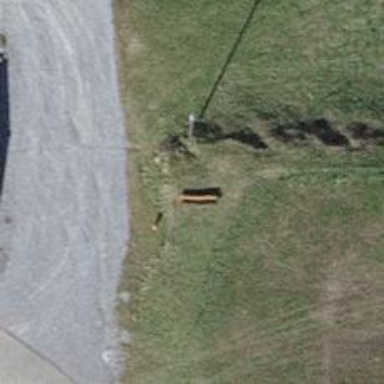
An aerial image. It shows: Bench.